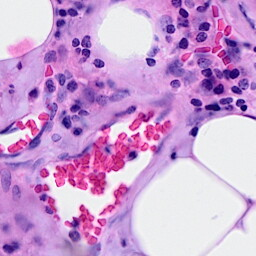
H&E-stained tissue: Breast